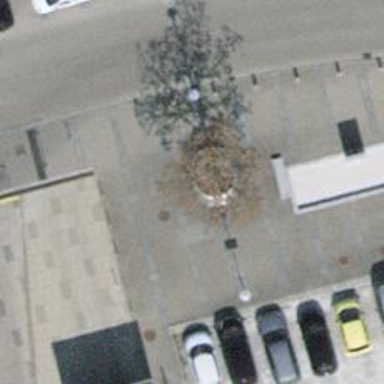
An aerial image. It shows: Bench for seating.